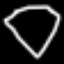
Label: diamond